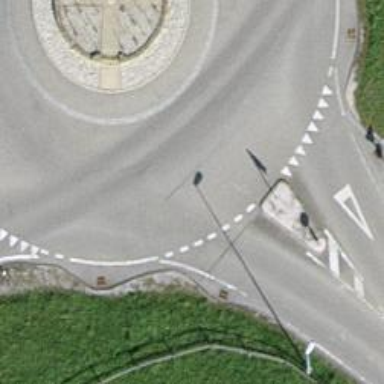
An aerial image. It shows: Secondary road leading to roundabout.